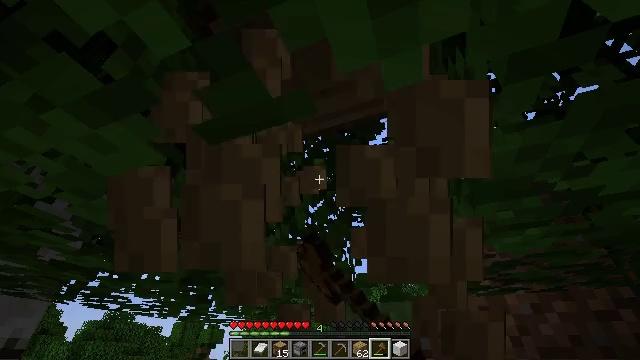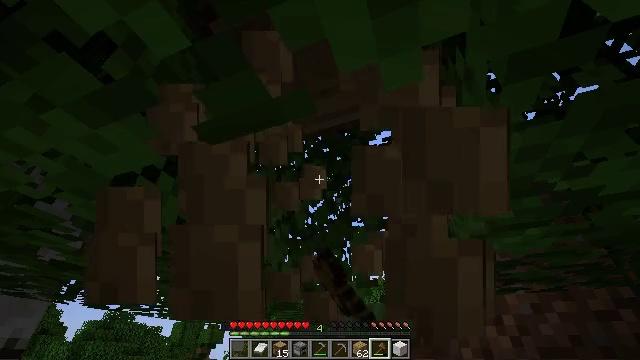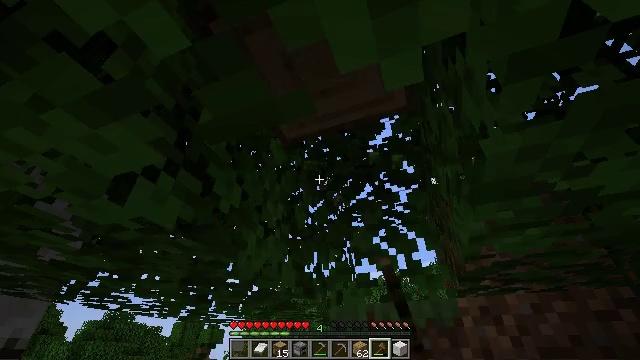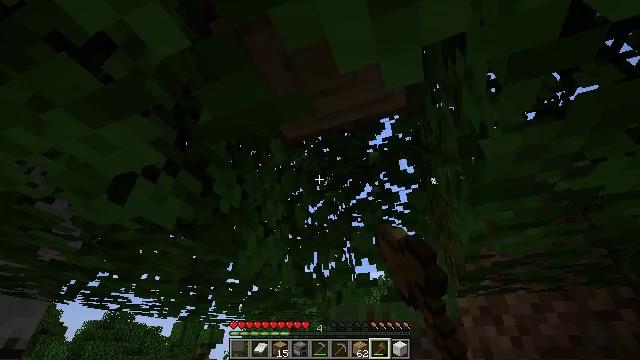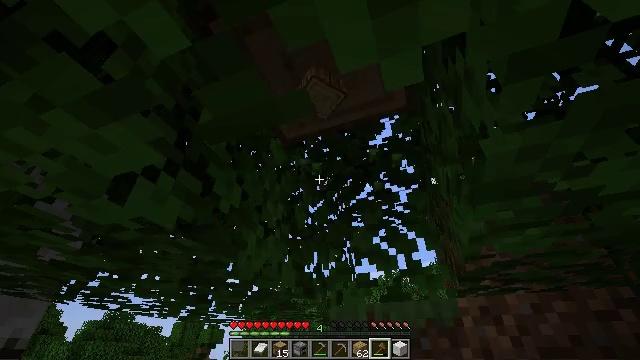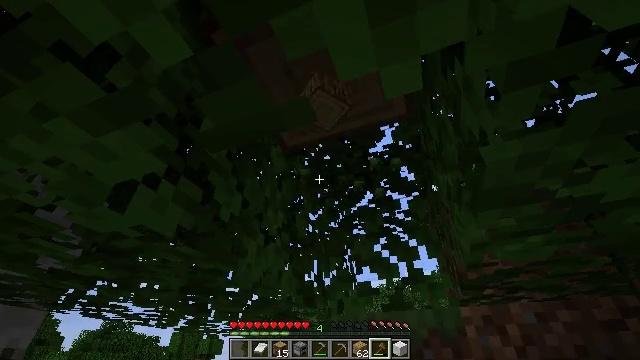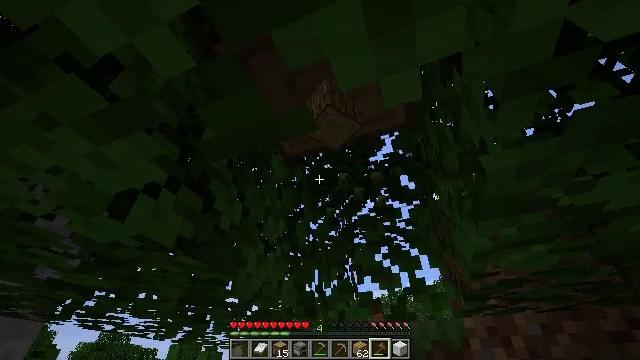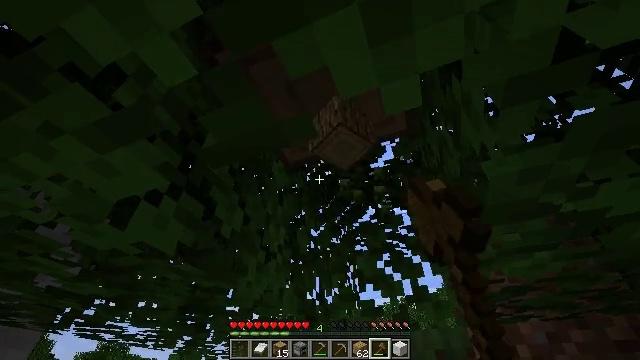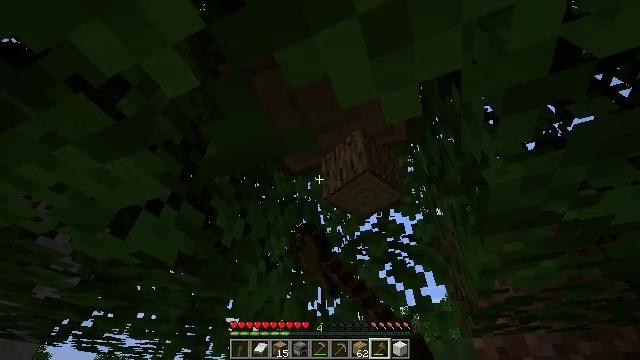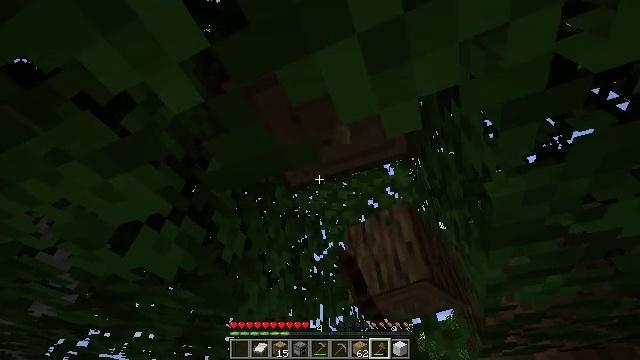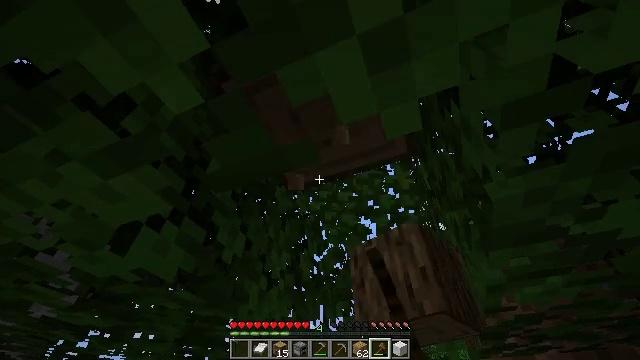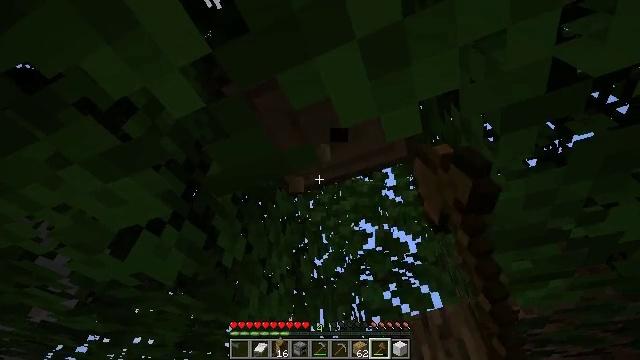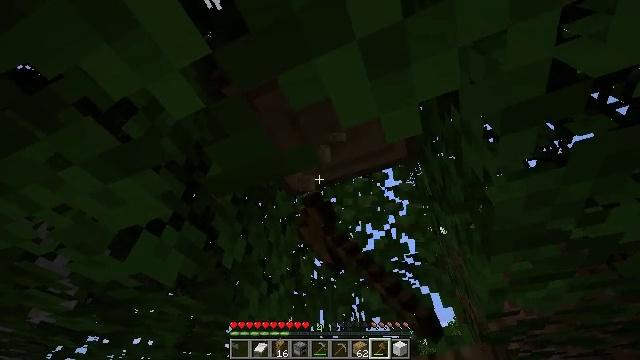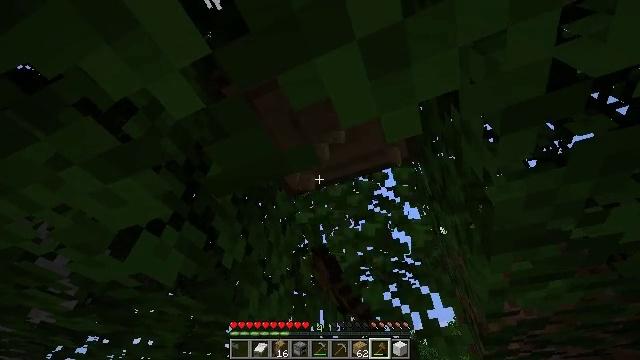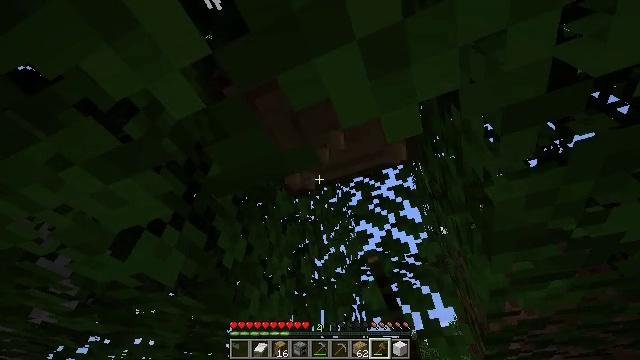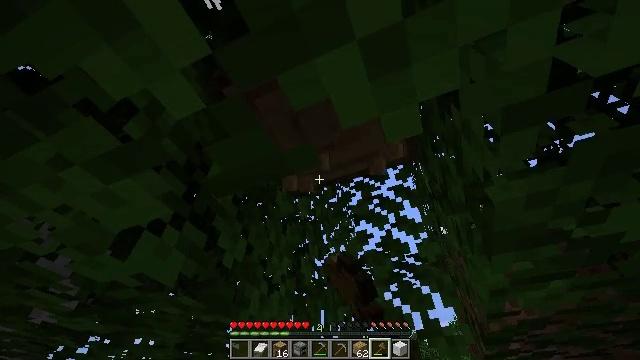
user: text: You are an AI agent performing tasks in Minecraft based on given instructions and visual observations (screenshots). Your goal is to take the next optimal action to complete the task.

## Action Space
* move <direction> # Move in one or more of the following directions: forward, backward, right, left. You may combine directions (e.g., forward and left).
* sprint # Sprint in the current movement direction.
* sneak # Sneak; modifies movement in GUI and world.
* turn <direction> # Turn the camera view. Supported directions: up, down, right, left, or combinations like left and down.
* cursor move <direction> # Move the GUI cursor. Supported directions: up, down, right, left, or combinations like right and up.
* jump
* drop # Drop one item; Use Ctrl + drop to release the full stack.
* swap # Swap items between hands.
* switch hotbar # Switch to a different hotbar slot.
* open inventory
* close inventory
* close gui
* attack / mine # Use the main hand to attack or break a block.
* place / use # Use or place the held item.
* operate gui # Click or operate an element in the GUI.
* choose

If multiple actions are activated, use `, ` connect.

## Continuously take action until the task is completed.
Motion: motion action
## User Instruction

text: Collect some oak leaves.
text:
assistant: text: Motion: attack / mine
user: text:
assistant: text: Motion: attack / mine
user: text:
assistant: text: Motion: attack / mine
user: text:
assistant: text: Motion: attack / mine
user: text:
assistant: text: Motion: turn up, attack / mine
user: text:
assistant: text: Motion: turn up, attack / mine
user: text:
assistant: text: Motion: turn up, attack / mine
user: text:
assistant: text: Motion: turn up, attack / mine
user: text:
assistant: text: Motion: turn up, attack / mine
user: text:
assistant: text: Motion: attack / mine
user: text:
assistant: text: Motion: attack / mine
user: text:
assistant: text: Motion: attack / mine
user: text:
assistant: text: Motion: attack / mine
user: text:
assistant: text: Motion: attack / mine
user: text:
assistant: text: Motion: attack / mine
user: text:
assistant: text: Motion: attack / mine
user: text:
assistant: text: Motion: attack / mine
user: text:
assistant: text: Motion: attack / mine
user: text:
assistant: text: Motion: turn up, attack / mine
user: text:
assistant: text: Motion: turn up, attack / mine
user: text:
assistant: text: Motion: turn up, attack / mine
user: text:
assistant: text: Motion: attack / mine
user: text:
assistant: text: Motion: attack / mine
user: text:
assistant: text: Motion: attack / mine
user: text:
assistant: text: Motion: attack / mine
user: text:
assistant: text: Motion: attack / mine
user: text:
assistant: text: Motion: attack / mine
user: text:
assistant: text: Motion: attack / mine
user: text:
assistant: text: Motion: attack / mine
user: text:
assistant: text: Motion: attack / mine